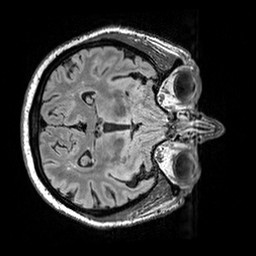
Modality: FLAIR
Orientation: axial
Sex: male
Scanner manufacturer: siemens
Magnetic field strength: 3 T
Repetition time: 5 s
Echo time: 0.395 s